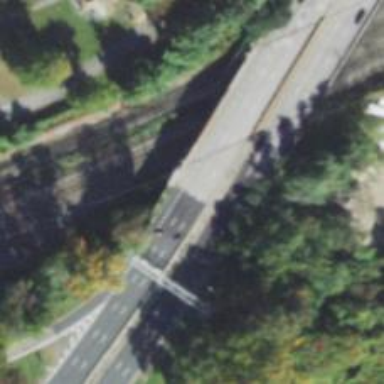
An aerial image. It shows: Motorway bridge.